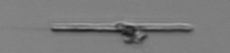
Label: fiber_TAG_external_detritus